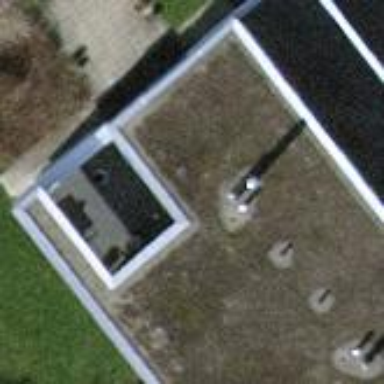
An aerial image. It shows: Building part with flat roof.